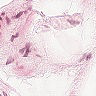
Metastatic tissue present: no